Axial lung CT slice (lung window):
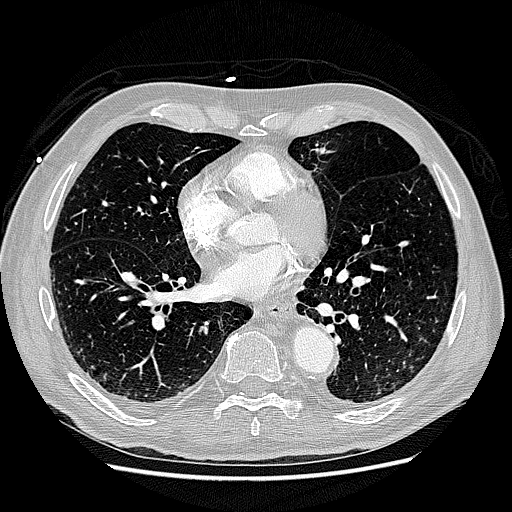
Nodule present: no